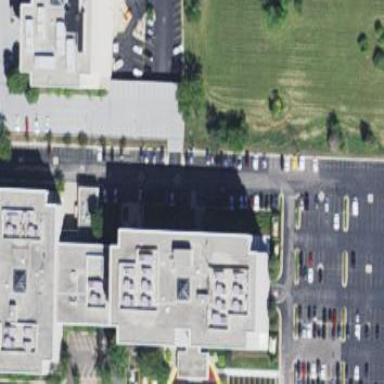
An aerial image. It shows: Office building.